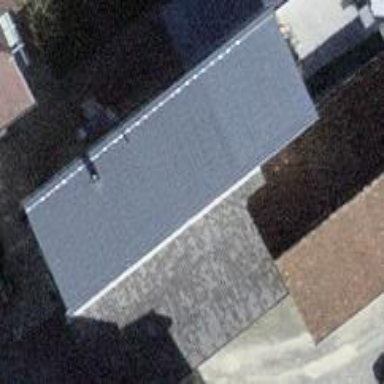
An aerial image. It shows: Building with tiled roof.